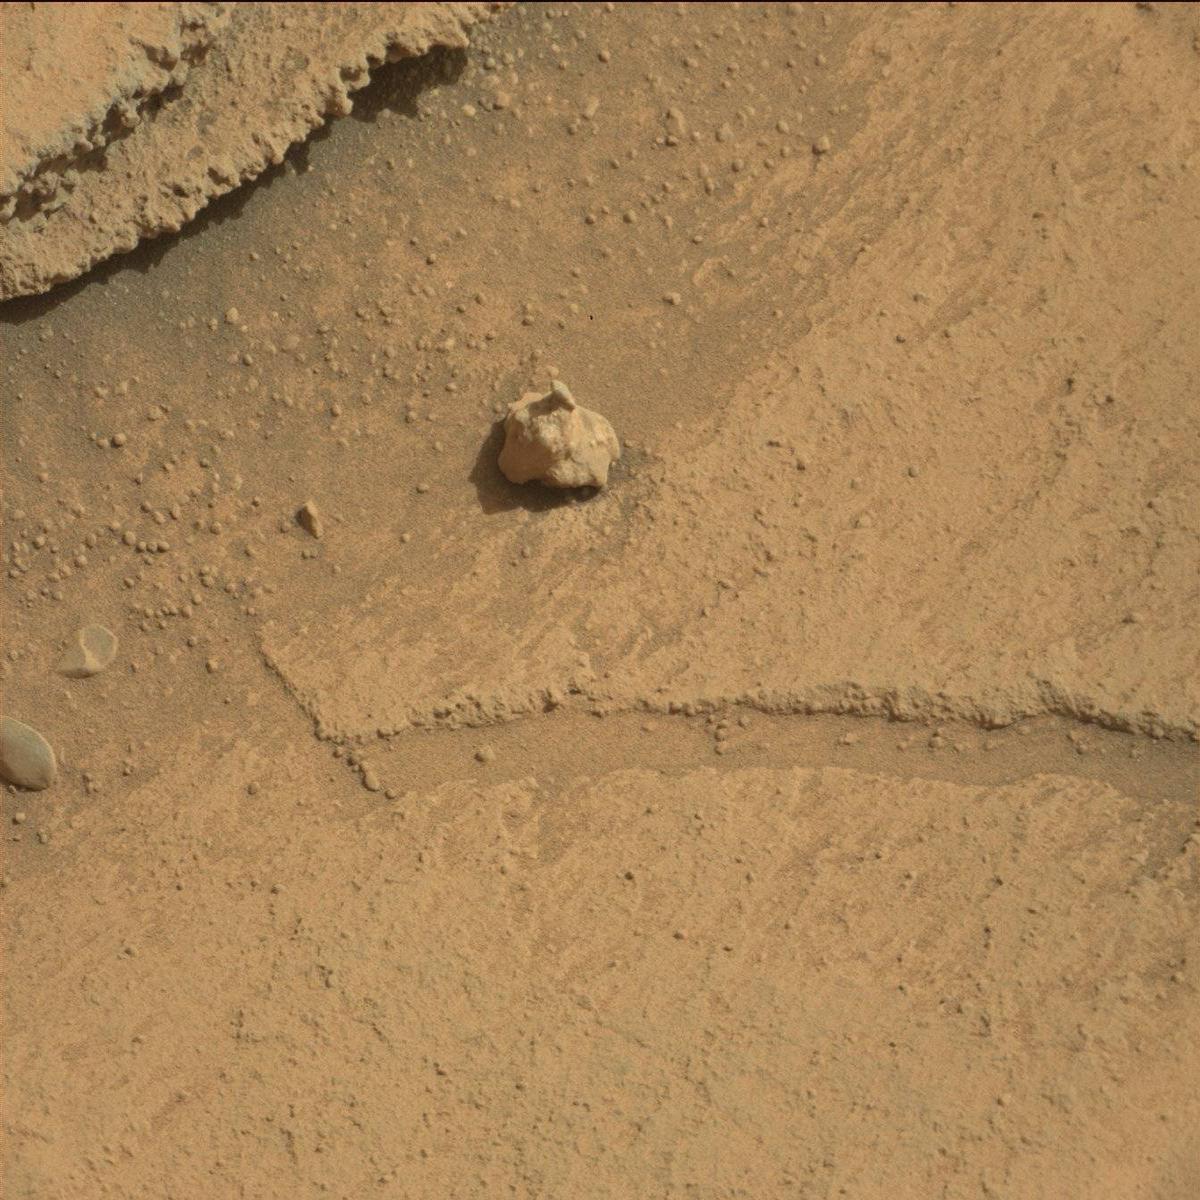
Terrain classes present: Bedrock, Rock, Sand / Soil